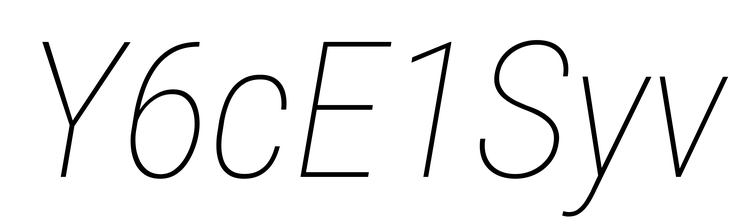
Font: Roboto-Italic_Condensed_Thin_Italic